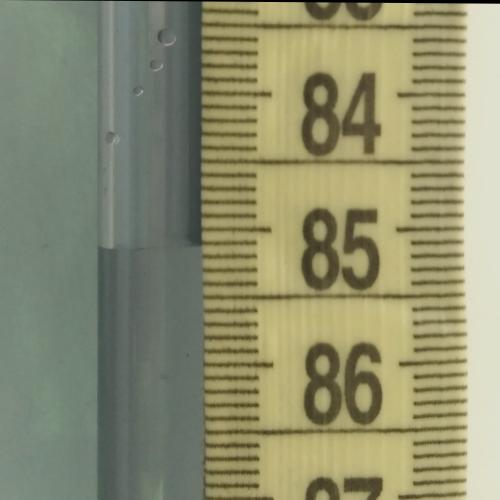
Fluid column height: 85.1 cm